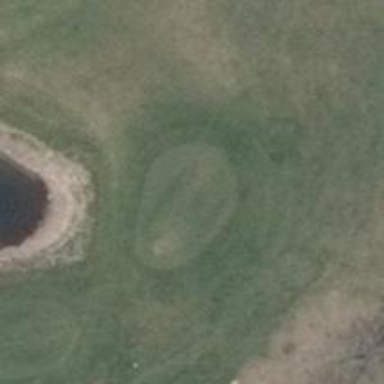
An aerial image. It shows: Golf tee.